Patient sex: F
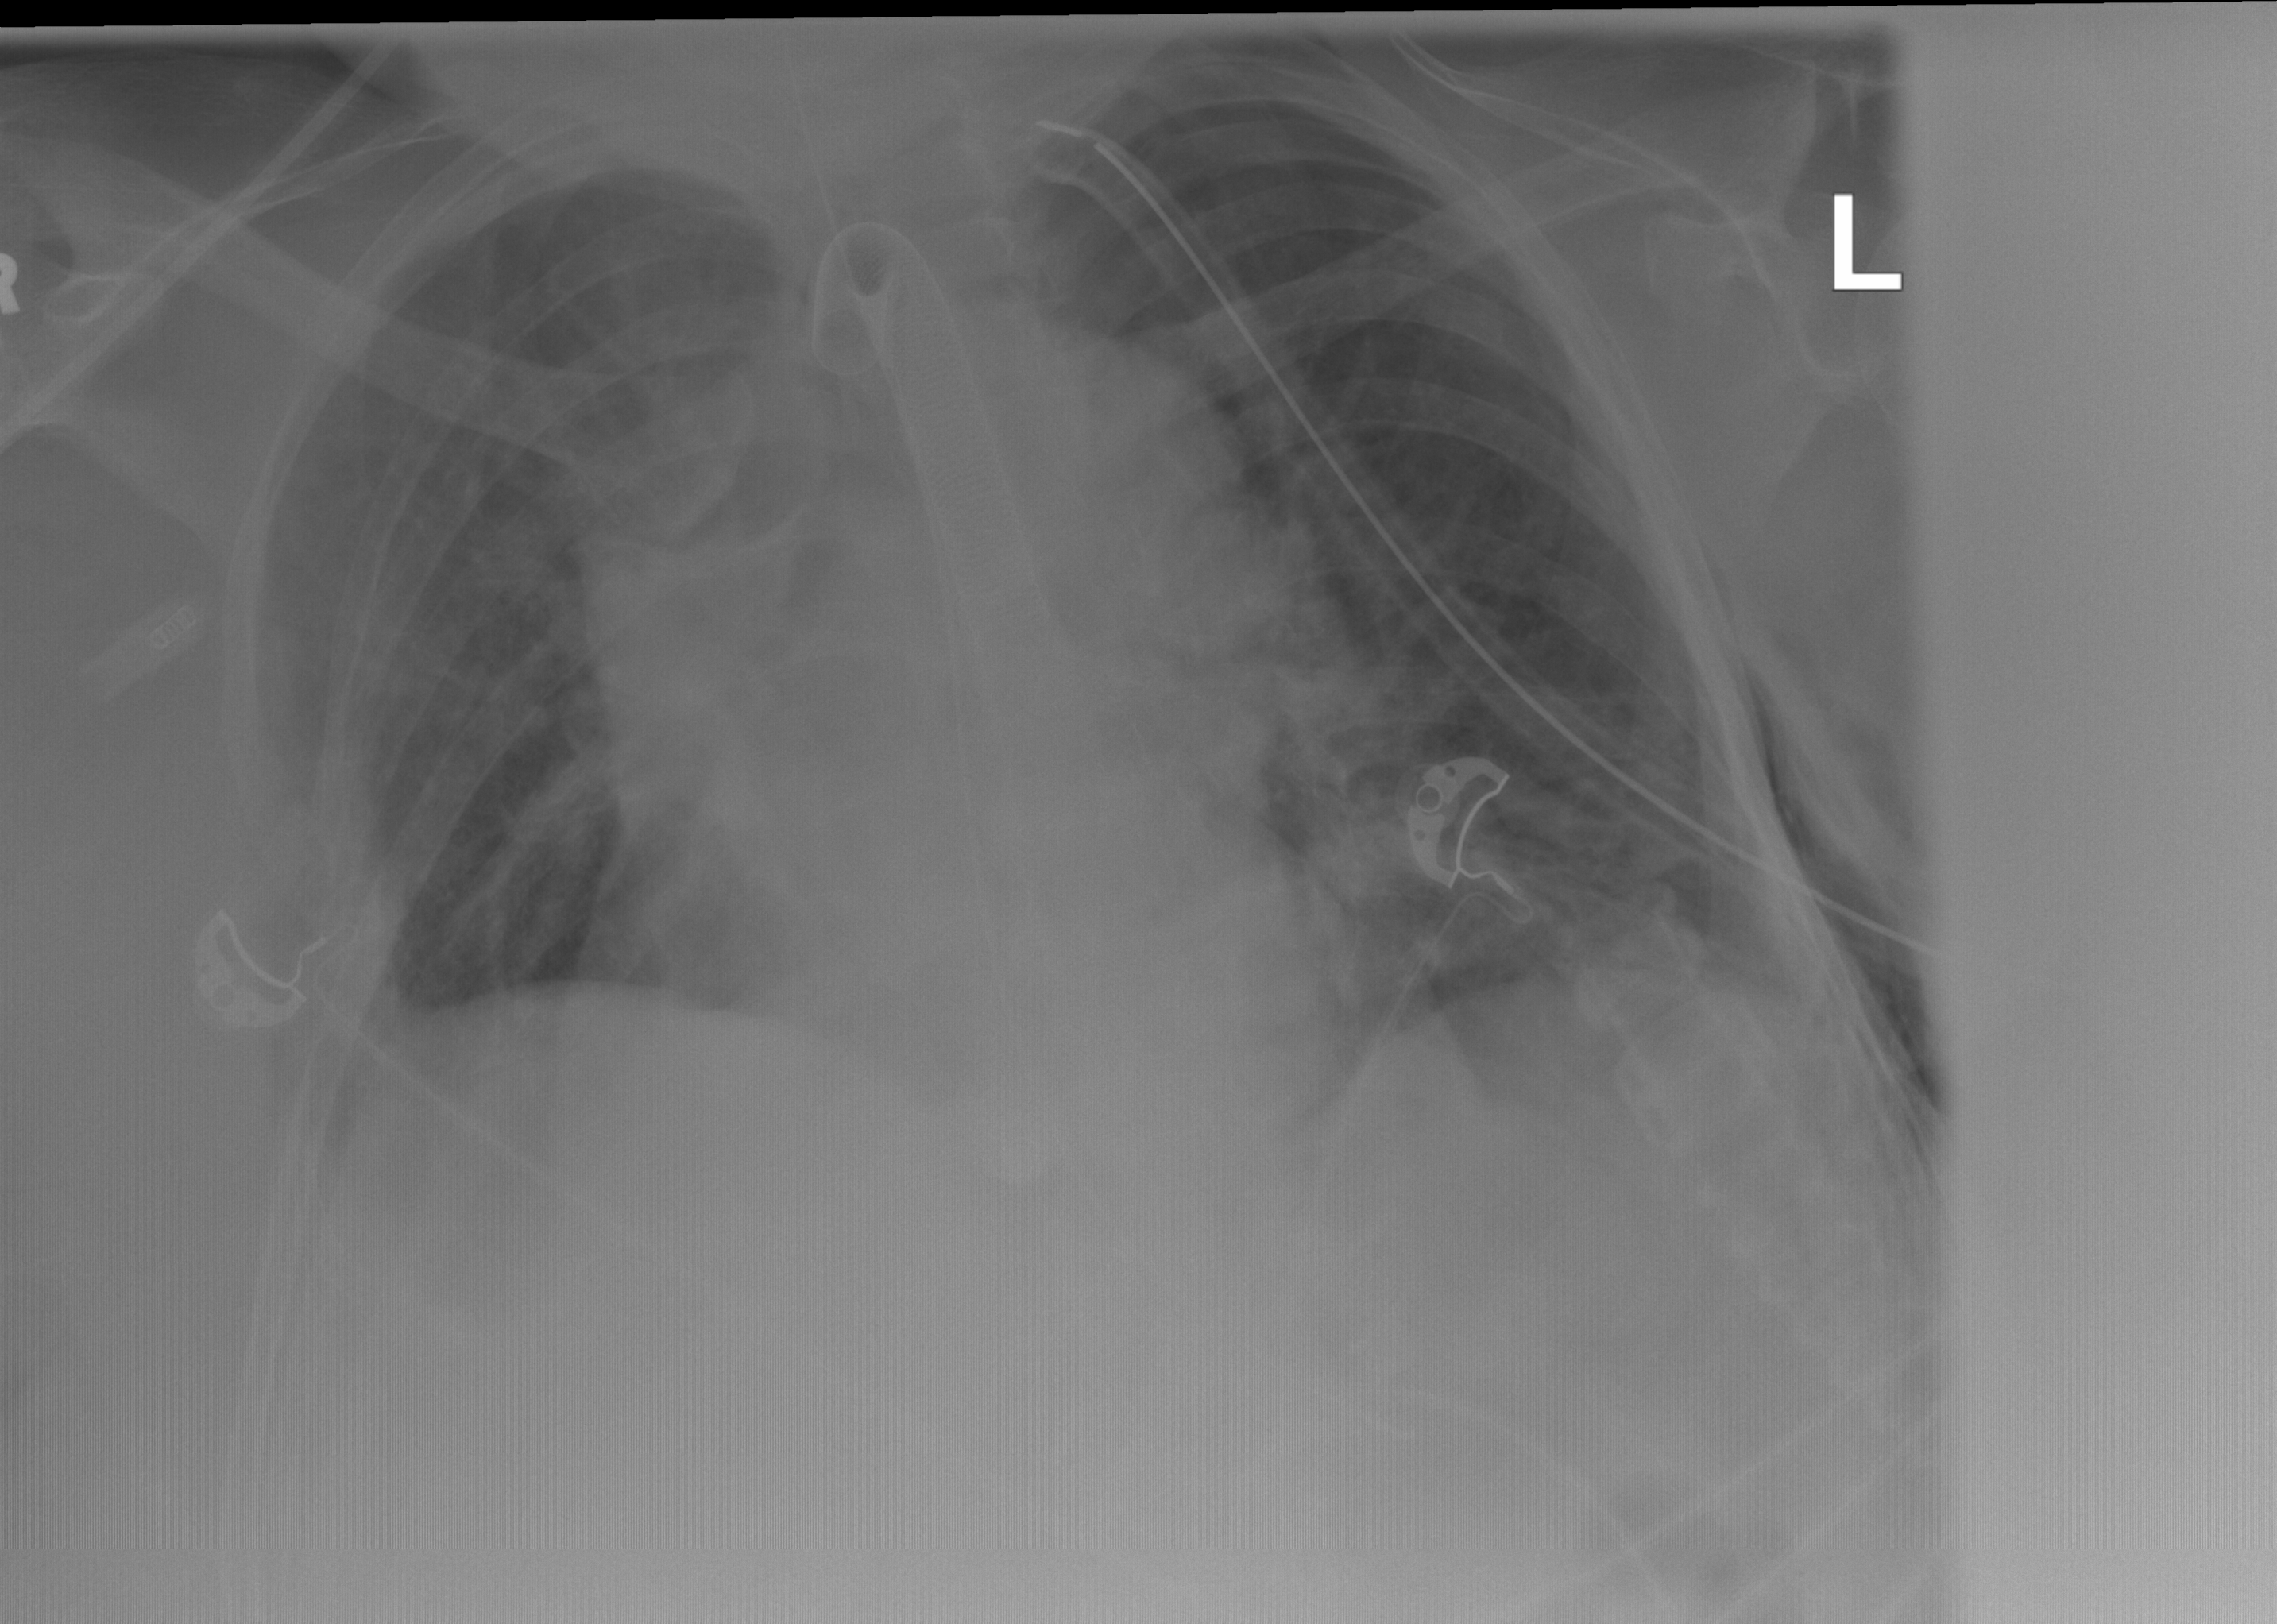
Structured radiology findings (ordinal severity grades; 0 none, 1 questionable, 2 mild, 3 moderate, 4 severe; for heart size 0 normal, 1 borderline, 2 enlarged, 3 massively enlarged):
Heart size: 2
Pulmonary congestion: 3
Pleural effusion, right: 0
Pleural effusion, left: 0
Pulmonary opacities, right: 0
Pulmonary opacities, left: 0
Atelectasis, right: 0
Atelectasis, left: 0